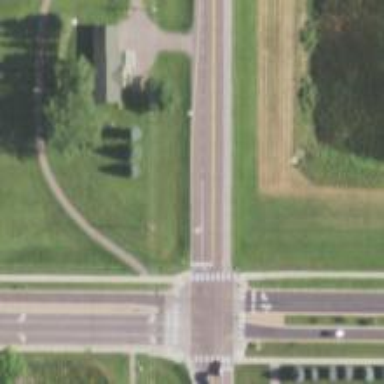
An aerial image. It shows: Secondary road with asphalt surface and sidewalk on the left side.